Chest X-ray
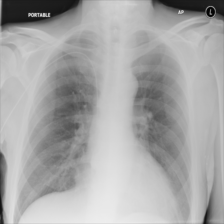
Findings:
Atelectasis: negative
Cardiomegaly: negative
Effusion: negative
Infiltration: negative
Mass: negative
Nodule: negative
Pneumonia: negative
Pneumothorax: negative
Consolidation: negative
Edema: negative
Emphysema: negative
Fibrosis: negative
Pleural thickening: negative
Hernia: negative